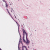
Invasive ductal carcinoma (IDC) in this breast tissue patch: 0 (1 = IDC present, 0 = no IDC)